The plot is a time-scale (wavelet) decomposition of a bearing vibration signal. What is the most likely bearing condition (normal, inner_race, outer_race, ball)?
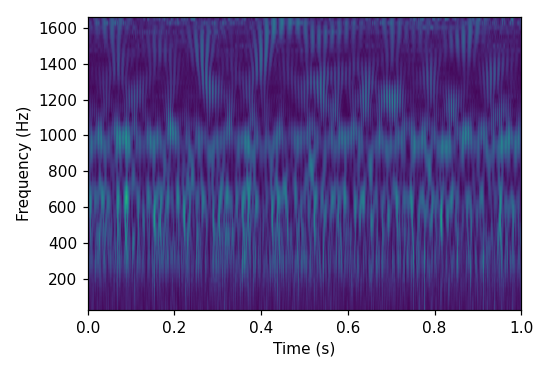
Answer: outer_race